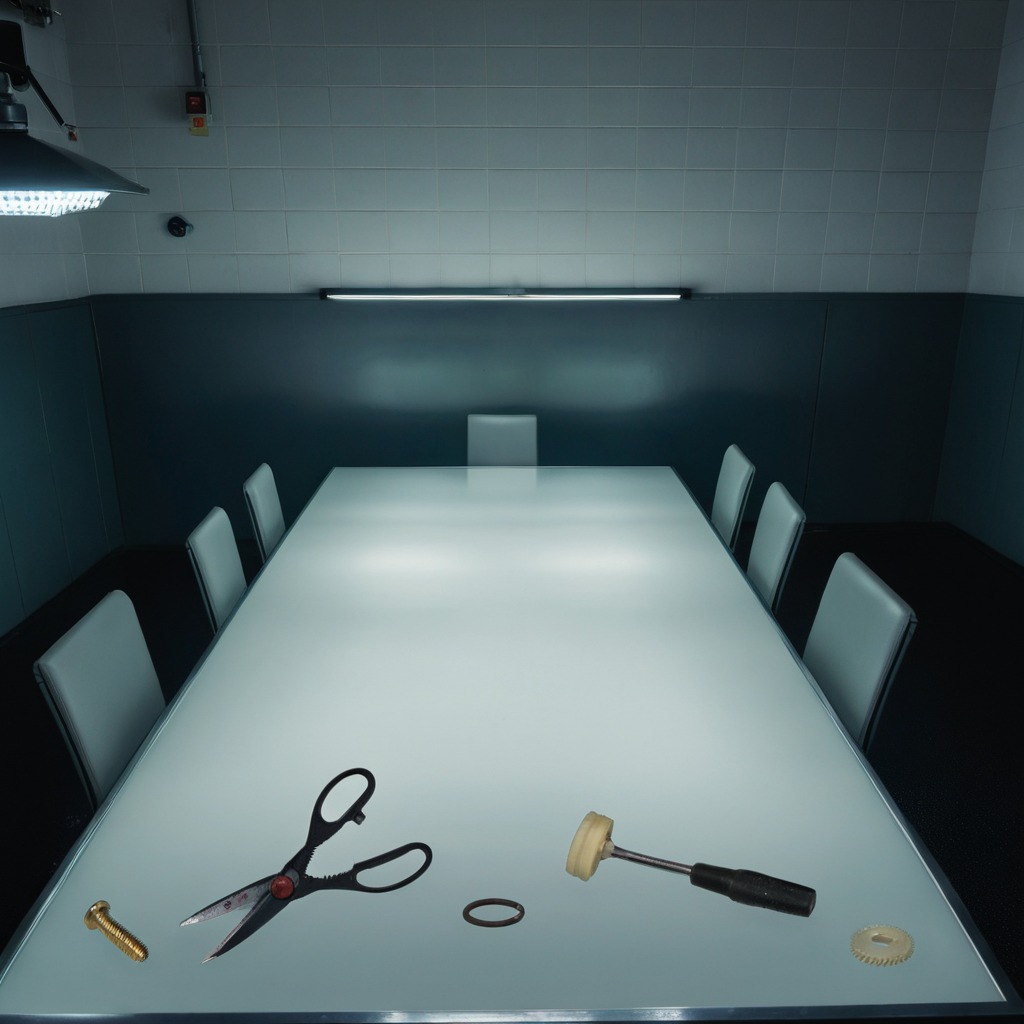
A rubber Oring, a steel gear with teeth, a metal machine screw, a hammer, and a pair of scissors are lying on a clean empty table in a railway signal maintenance room lit by harsh overhead fluorescents.